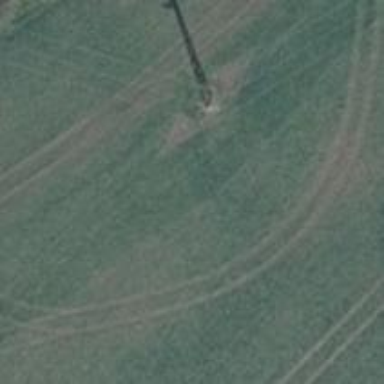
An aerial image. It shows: Power pole.